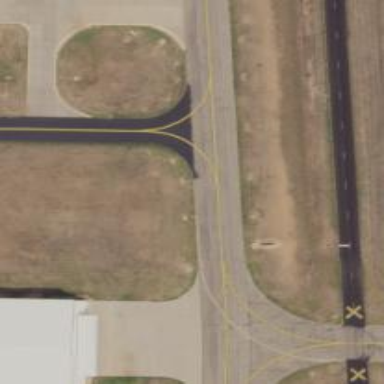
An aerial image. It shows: View of taxiway at the airport.